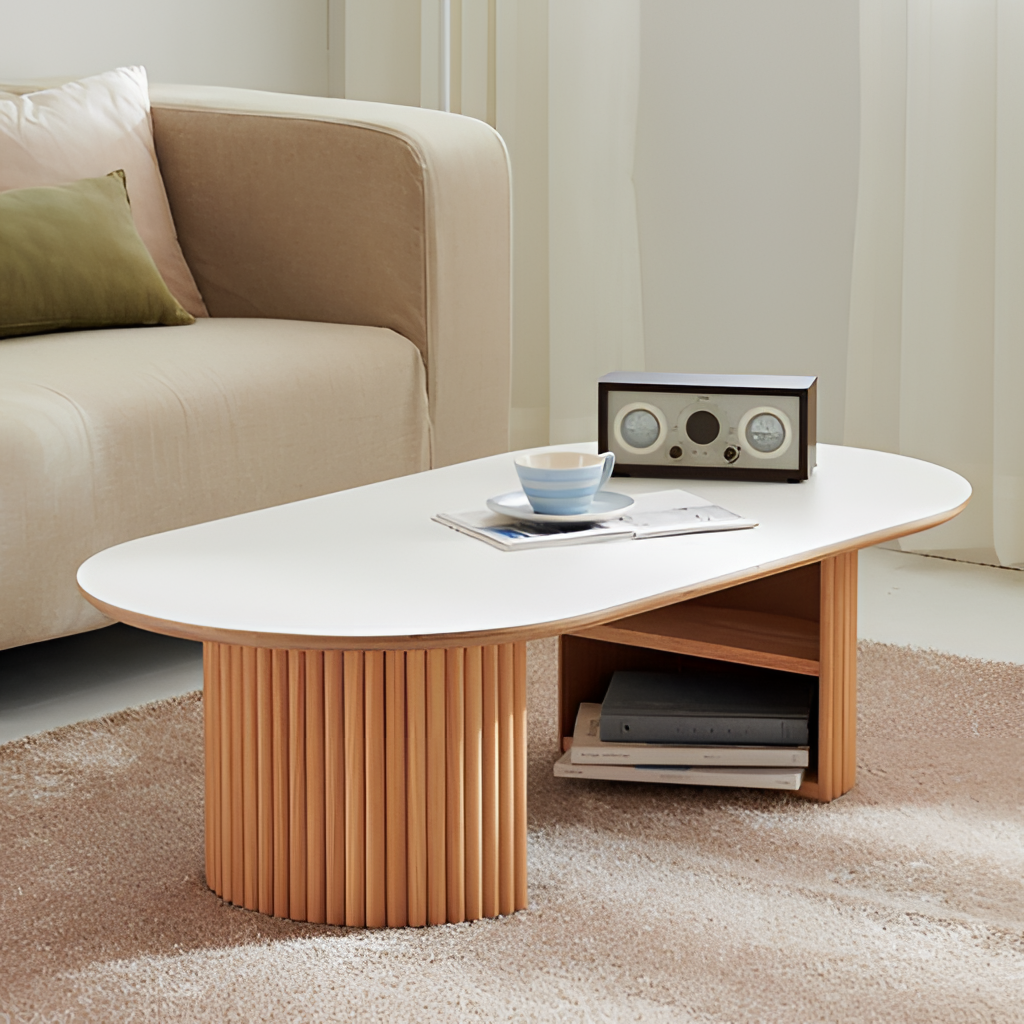
living room, white wood coffee table, carpet flooring, fabric wallpaper, with solid pattern, modern